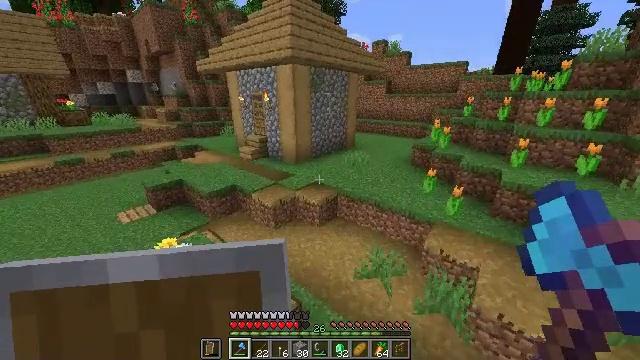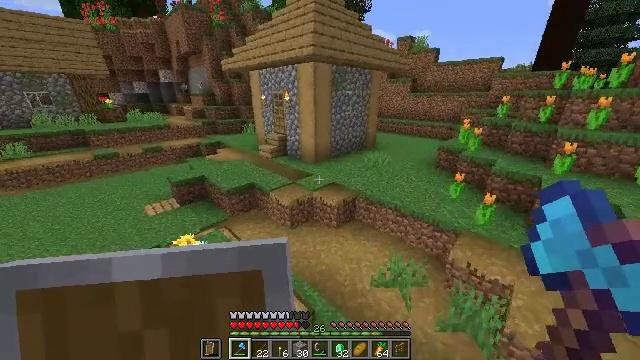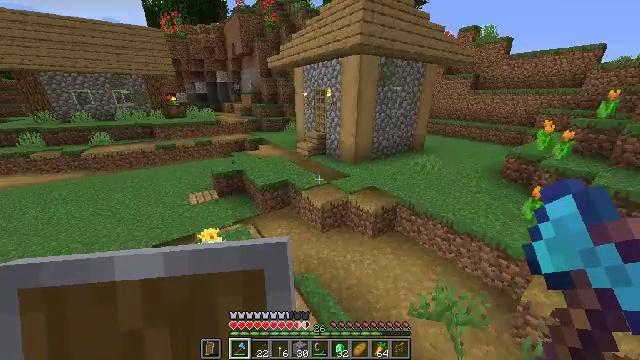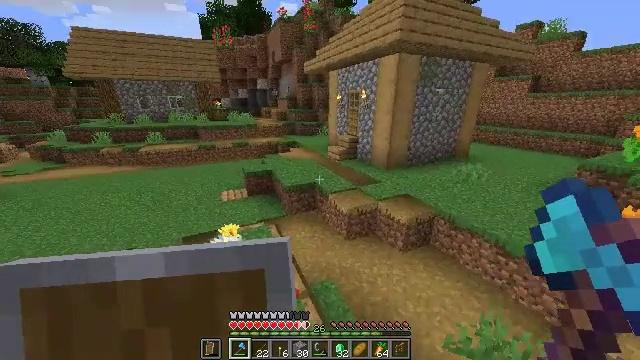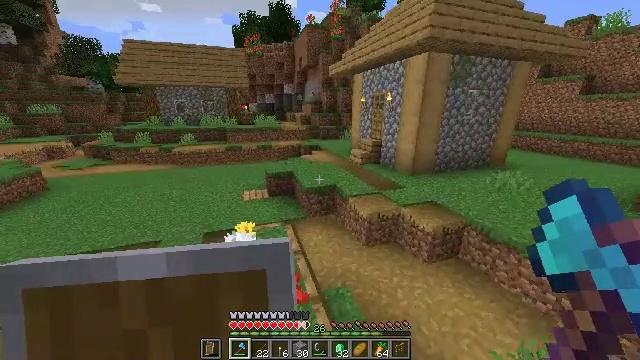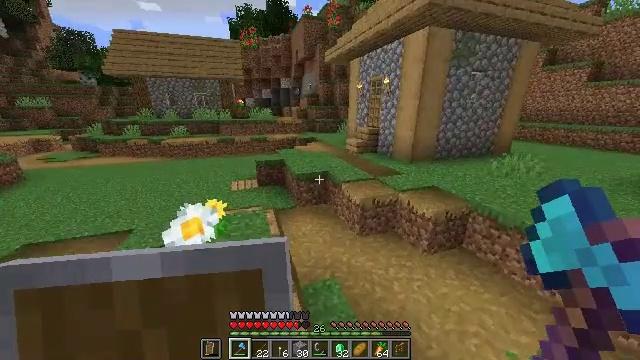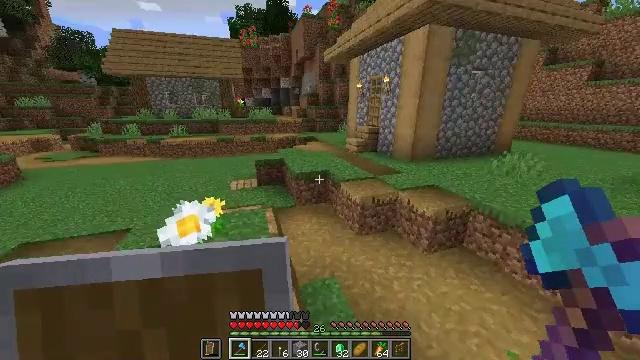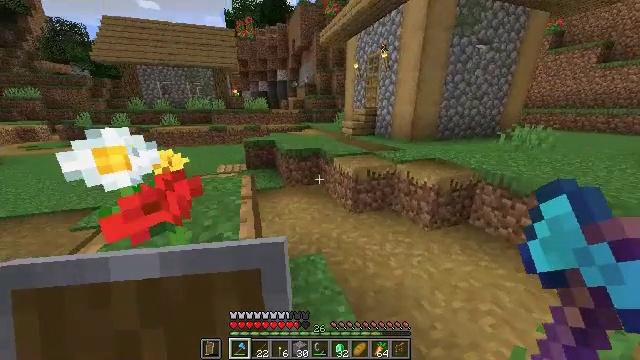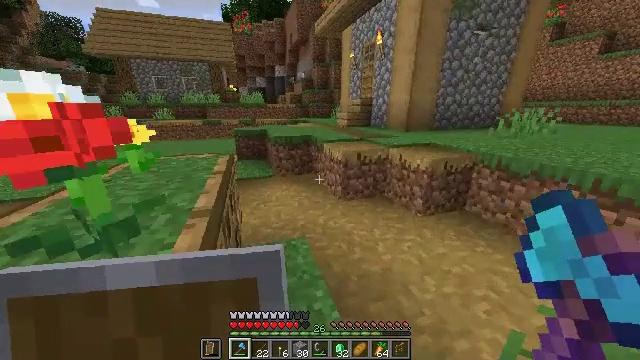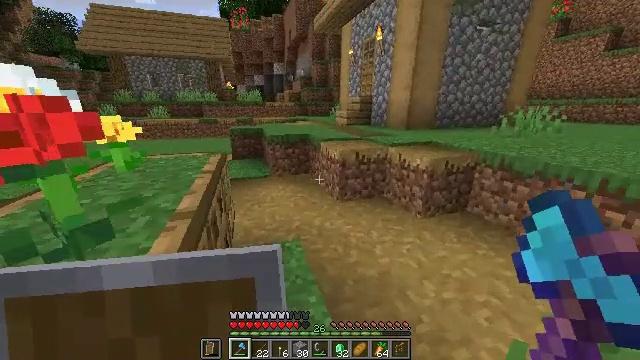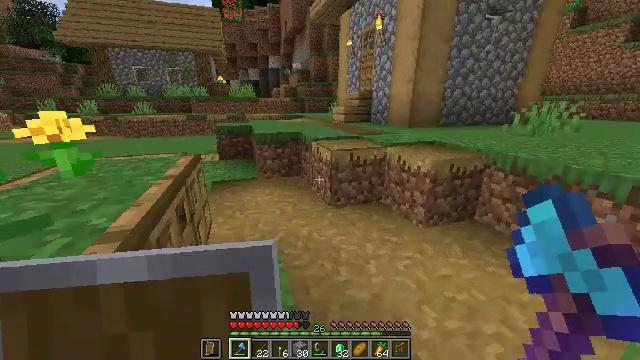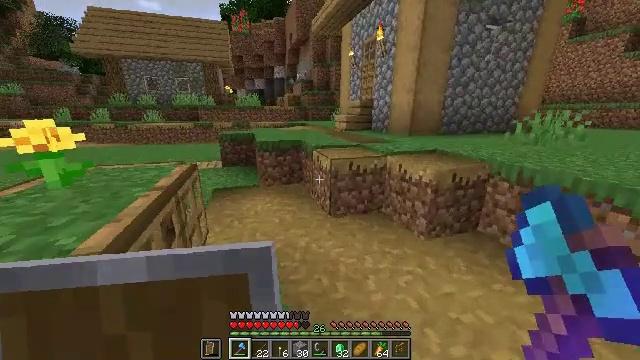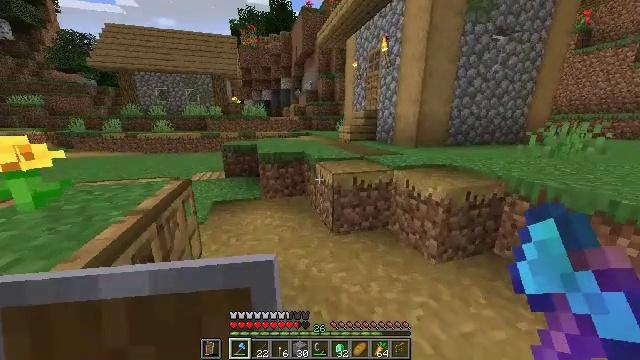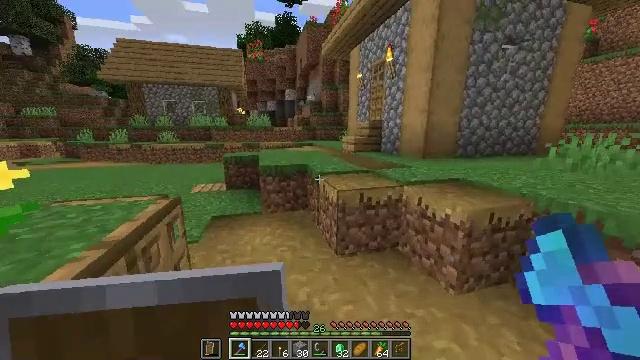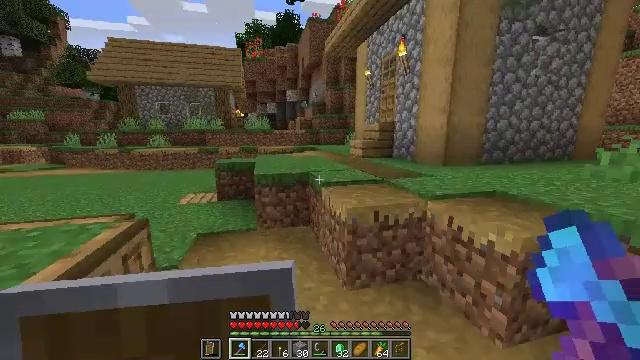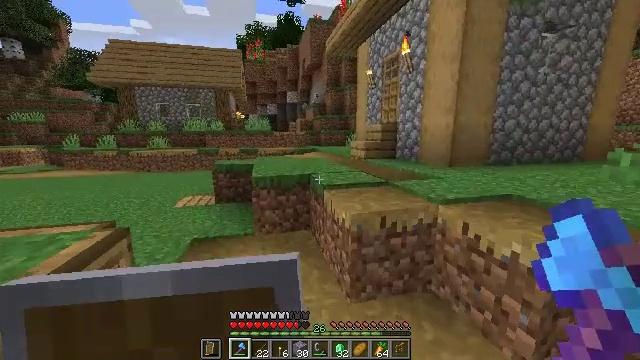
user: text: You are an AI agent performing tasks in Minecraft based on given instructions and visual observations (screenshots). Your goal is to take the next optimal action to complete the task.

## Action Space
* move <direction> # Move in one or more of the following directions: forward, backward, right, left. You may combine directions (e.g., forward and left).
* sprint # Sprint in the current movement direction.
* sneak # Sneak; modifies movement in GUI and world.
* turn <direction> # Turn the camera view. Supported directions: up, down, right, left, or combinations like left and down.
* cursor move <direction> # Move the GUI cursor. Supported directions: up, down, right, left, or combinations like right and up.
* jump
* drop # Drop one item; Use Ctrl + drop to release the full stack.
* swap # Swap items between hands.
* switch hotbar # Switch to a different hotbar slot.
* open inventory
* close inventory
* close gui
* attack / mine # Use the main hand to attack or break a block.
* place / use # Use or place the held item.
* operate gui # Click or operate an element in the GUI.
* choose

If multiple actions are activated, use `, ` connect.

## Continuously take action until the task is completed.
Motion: motion action
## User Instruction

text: Destroy the glass pane to clear a path.
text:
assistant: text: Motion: move forward, sprint, turn left, jump
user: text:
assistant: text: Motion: move forward and move right, sprint, turn left, jump
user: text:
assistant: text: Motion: move forward and move right, sprint, turn left and up, jump
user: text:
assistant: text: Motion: move forward and move right, sprint, turn left and up, jump
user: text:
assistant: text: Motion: move forward, sprint, jump
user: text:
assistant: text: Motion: move forward, sprint
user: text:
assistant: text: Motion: move forward, sprint
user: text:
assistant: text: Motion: move forward, sprint
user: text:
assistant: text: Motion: move forward, sprint
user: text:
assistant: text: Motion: move forward, sprint
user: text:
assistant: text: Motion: move forward, sprint, turn up
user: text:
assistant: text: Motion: move forward, sprint, turn left and up
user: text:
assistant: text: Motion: move forward, sprint, turn left and up
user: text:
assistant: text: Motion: move forward, sprint, turn up
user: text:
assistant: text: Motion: move forward, sprint
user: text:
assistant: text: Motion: move forward, sprint
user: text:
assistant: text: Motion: move forward, sprint
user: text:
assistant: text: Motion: move forward, sprint, jump
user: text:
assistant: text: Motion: move forward, sprint, jump
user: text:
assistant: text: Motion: move forward, sprint, jump
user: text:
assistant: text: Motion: move forward, sprint, jump
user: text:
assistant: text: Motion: move forward, sprint, turn right and up, jump
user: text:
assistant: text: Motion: move forward, sprint, turn right and up
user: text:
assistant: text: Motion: move forward, sprint, turn right and up
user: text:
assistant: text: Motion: move forward, sprint, turn right
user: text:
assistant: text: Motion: move forward and move left, sprint
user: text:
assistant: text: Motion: move forward and move left, sprint
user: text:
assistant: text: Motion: move forward and move left, sprint, turn right and up
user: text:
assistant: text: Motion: move forward and move left, sprint, turn right and up
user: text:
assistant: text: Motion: move forward and move left, sprint, turn right and up